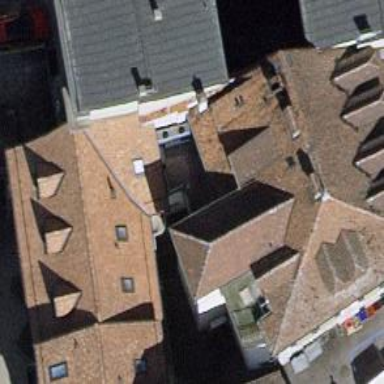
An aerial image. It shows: Retail building with gabled roof.